Question: In a nutshell, I want my JQuery UI Slider to look like this:

Is there a way to only color the left half of the slider and then adjust it's color when it slides either way?
<URL>
image if the web hosting isn't working.
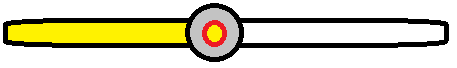
Answer: The image showed up fine for me.
Here's some css to style the background of the slider (which only colors the left side).
'''
#idOfSlider .ui-slider-range { background: #ef2929; }
'''
To adjust it's color:
'''
function refresh()
{
$('#idOfSlider').find('.ui-slider-range').css('background-color', 'red');
}
$( "#idOfSlider" ).slider({
range: 'min',
slide: refresh,
change: refresh
});
'''